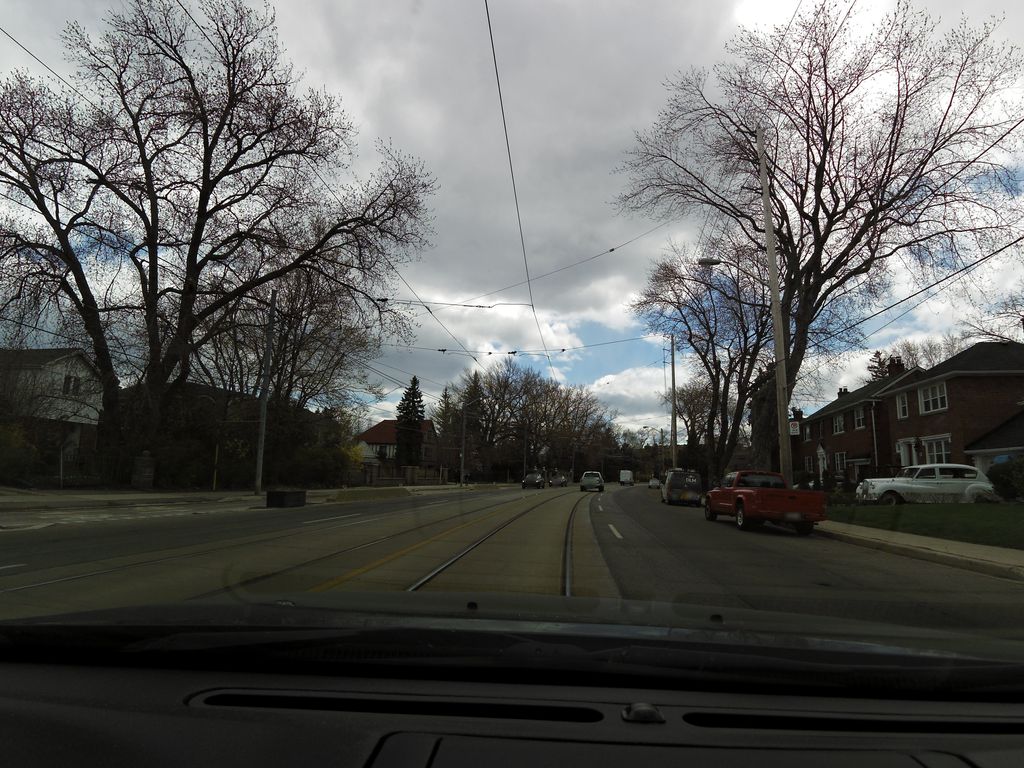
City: toronto